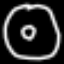
Label: donut